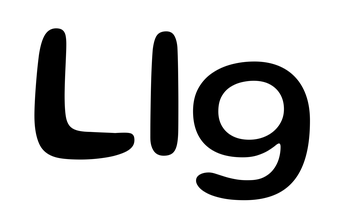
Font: Gluten_Regular